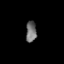
Tissue: skin
Cell type: Epithelial cells
Senescence score: 0.2392
Nuclear area (px): 217
Mean DAPI intensity: 111.447